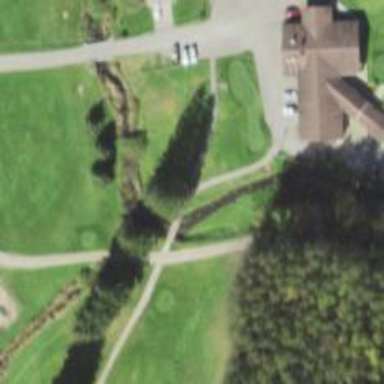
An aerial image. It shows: Path bridge over golf course.